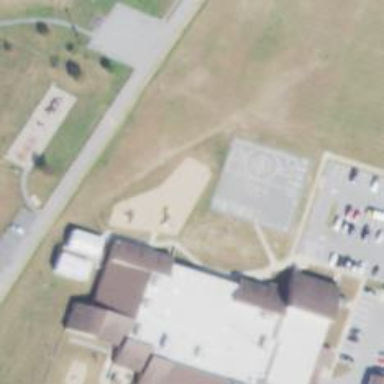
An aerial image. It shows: School.